Question: I want to render bezier curves in C++, so I started implementing it myself. For now, it doesn't have to be very efficient. My code somehow produces a near result, but those curves aren't accurate. ('dvec2' is a vector of two double values.)
'''
list<dvec2> bezier(list<dvec2> const &points, int resolution)
{
list<dvec2> samples;
double step = 1.0 / resolution;
for (double time = 0.0; time <= 1.0; time += step) {
list<dvec2> sliders = points;
while (sliders.size() > 1)
sliders = slide(sliders, time);
samples.push_back(sliders.front());
}
return samples;
}
list<dvec2> slide(list<dvec2> const &points, double time)
{
list<dvec2> result;
auto current = points.begin();
dvec2 last = *current;
for (++current; current != points.end(); ++current)
result.push_back(last * time + *current * (1.0 - time));
return result;
}
'''
Currently, I create n-1 points from a curve by interpolating the first with the second, the second with the third, and so on, based on time t. Then, I reduce this new set of points again by the same algorithm, until I'm left with one point that I can draw. I think the approach should work.
On rendered image, you can see the algorithms outcome on several rendered curves.

For example, in the bottom left of the image, the two opposing curves should by symmetrical I think. Mine are biased by the direction. Moreover, those fully enclosed curves should at least draw a point in the center for t=0.5. What is causing this?
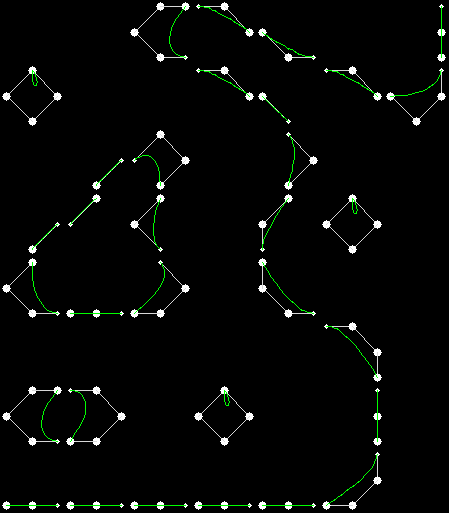
Answer: Your approach should work. You made a little oversight: Within 'slide()', you don't update 'last' in your loop.
Try:
'''
for (++current; current != points.end(); ++current) {
result.push_back(last * time + *current * (1.0 - time));
last = *current; // <--
}
'''
---
Note that a different interpretation of bezier curves can be given by taking the sum of these products:
> (Source: <URL>Some terminology is associated with these parametric curves. We haveare known as Bernstein basis polynomials of degree .
Here, you need (precomputed) binomial coefficients, and by using the 'std::pow' function you end up with a single loop instead of two nested ones (considering to be limited by a constant in practice, to make precomputation possible).